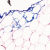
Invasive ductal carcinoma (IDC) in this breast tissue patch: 0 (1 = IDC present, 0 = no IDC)